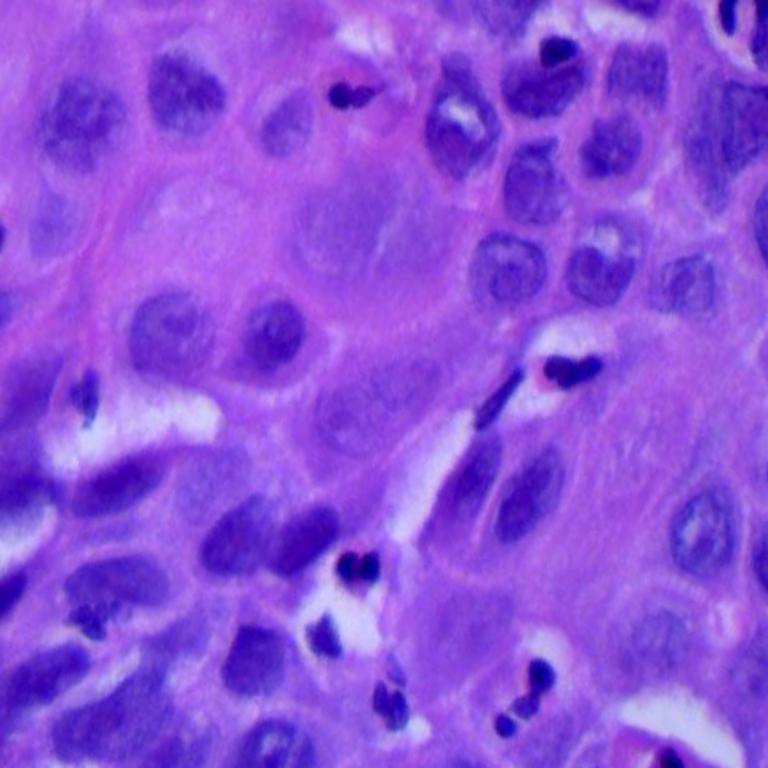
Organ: lung
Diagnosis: squamous carcinomas